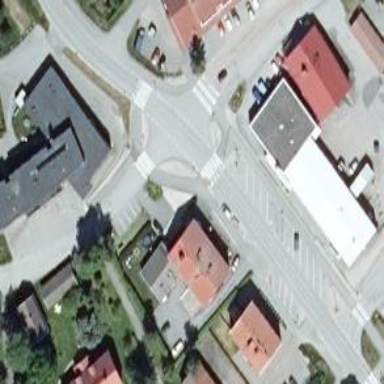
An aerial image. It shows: Crossing on cycleway.